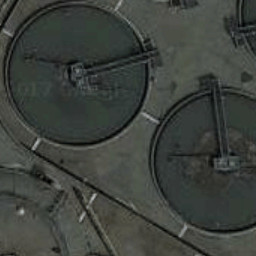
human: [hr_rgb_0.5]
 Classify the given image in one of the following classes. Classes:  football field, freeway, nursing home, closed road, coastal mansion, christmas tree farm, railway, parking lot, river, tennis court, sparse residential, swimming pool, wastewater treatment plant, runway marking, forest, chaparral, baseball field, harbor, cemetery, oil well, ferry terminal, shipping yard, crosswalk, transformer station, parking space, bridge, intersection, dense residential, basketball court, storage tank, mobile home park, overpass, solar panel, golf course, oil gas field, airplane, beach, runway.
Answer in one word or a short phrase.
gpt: wastewater treatment plant